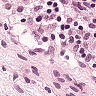
Metastatic tissue present: no